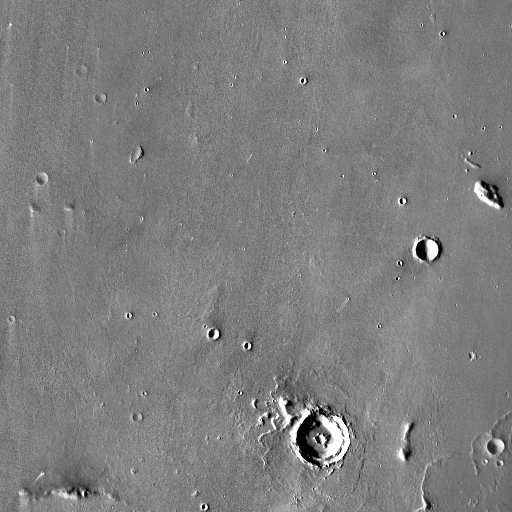
Crater classes present: Background, Other, Layered